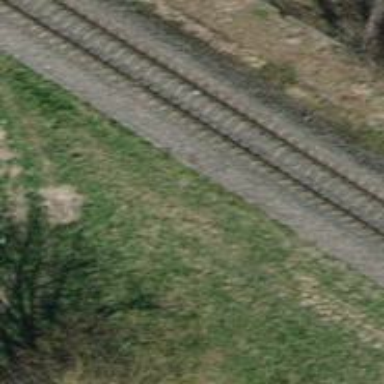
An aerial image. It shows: Railway track with contact line for electrification.